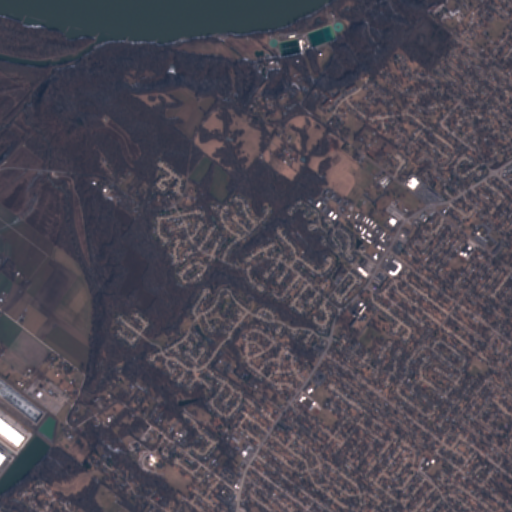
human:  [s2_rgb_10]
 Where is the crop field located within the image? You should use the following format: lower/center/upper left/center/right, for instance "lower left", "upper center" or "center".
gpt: The crop field is located in the lower left of the image.
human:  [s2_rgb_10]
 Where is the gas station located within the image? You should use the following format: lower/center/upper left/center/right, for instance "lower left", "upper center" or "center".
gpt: The gas station is located in the center right of the image.
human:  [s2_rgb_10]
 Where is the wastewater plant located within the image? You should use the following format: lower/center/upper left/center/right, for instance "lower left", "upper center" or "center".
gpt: The wastewater plant is located in the upper right of the image.
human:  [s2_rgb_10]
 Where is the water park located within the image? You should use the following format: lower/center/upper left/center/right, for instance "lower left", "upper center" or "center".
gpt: The water park is located in the lower left of the image.
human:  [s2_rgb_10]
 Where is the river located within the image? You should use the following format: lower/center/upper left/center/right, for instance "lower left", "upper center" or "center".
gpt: The river is located in the upper of the image.
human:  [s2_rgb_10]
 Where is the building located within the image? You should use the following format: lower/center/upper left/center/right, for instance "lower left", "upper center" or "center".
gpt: There is no building in the image.